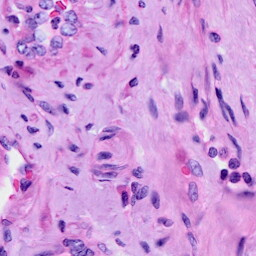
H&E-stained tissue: Cervix